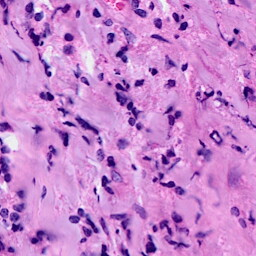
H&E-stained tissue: Breast